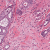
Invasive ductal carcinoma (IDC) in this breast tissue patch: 1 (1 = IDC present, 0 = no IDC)